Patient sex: F
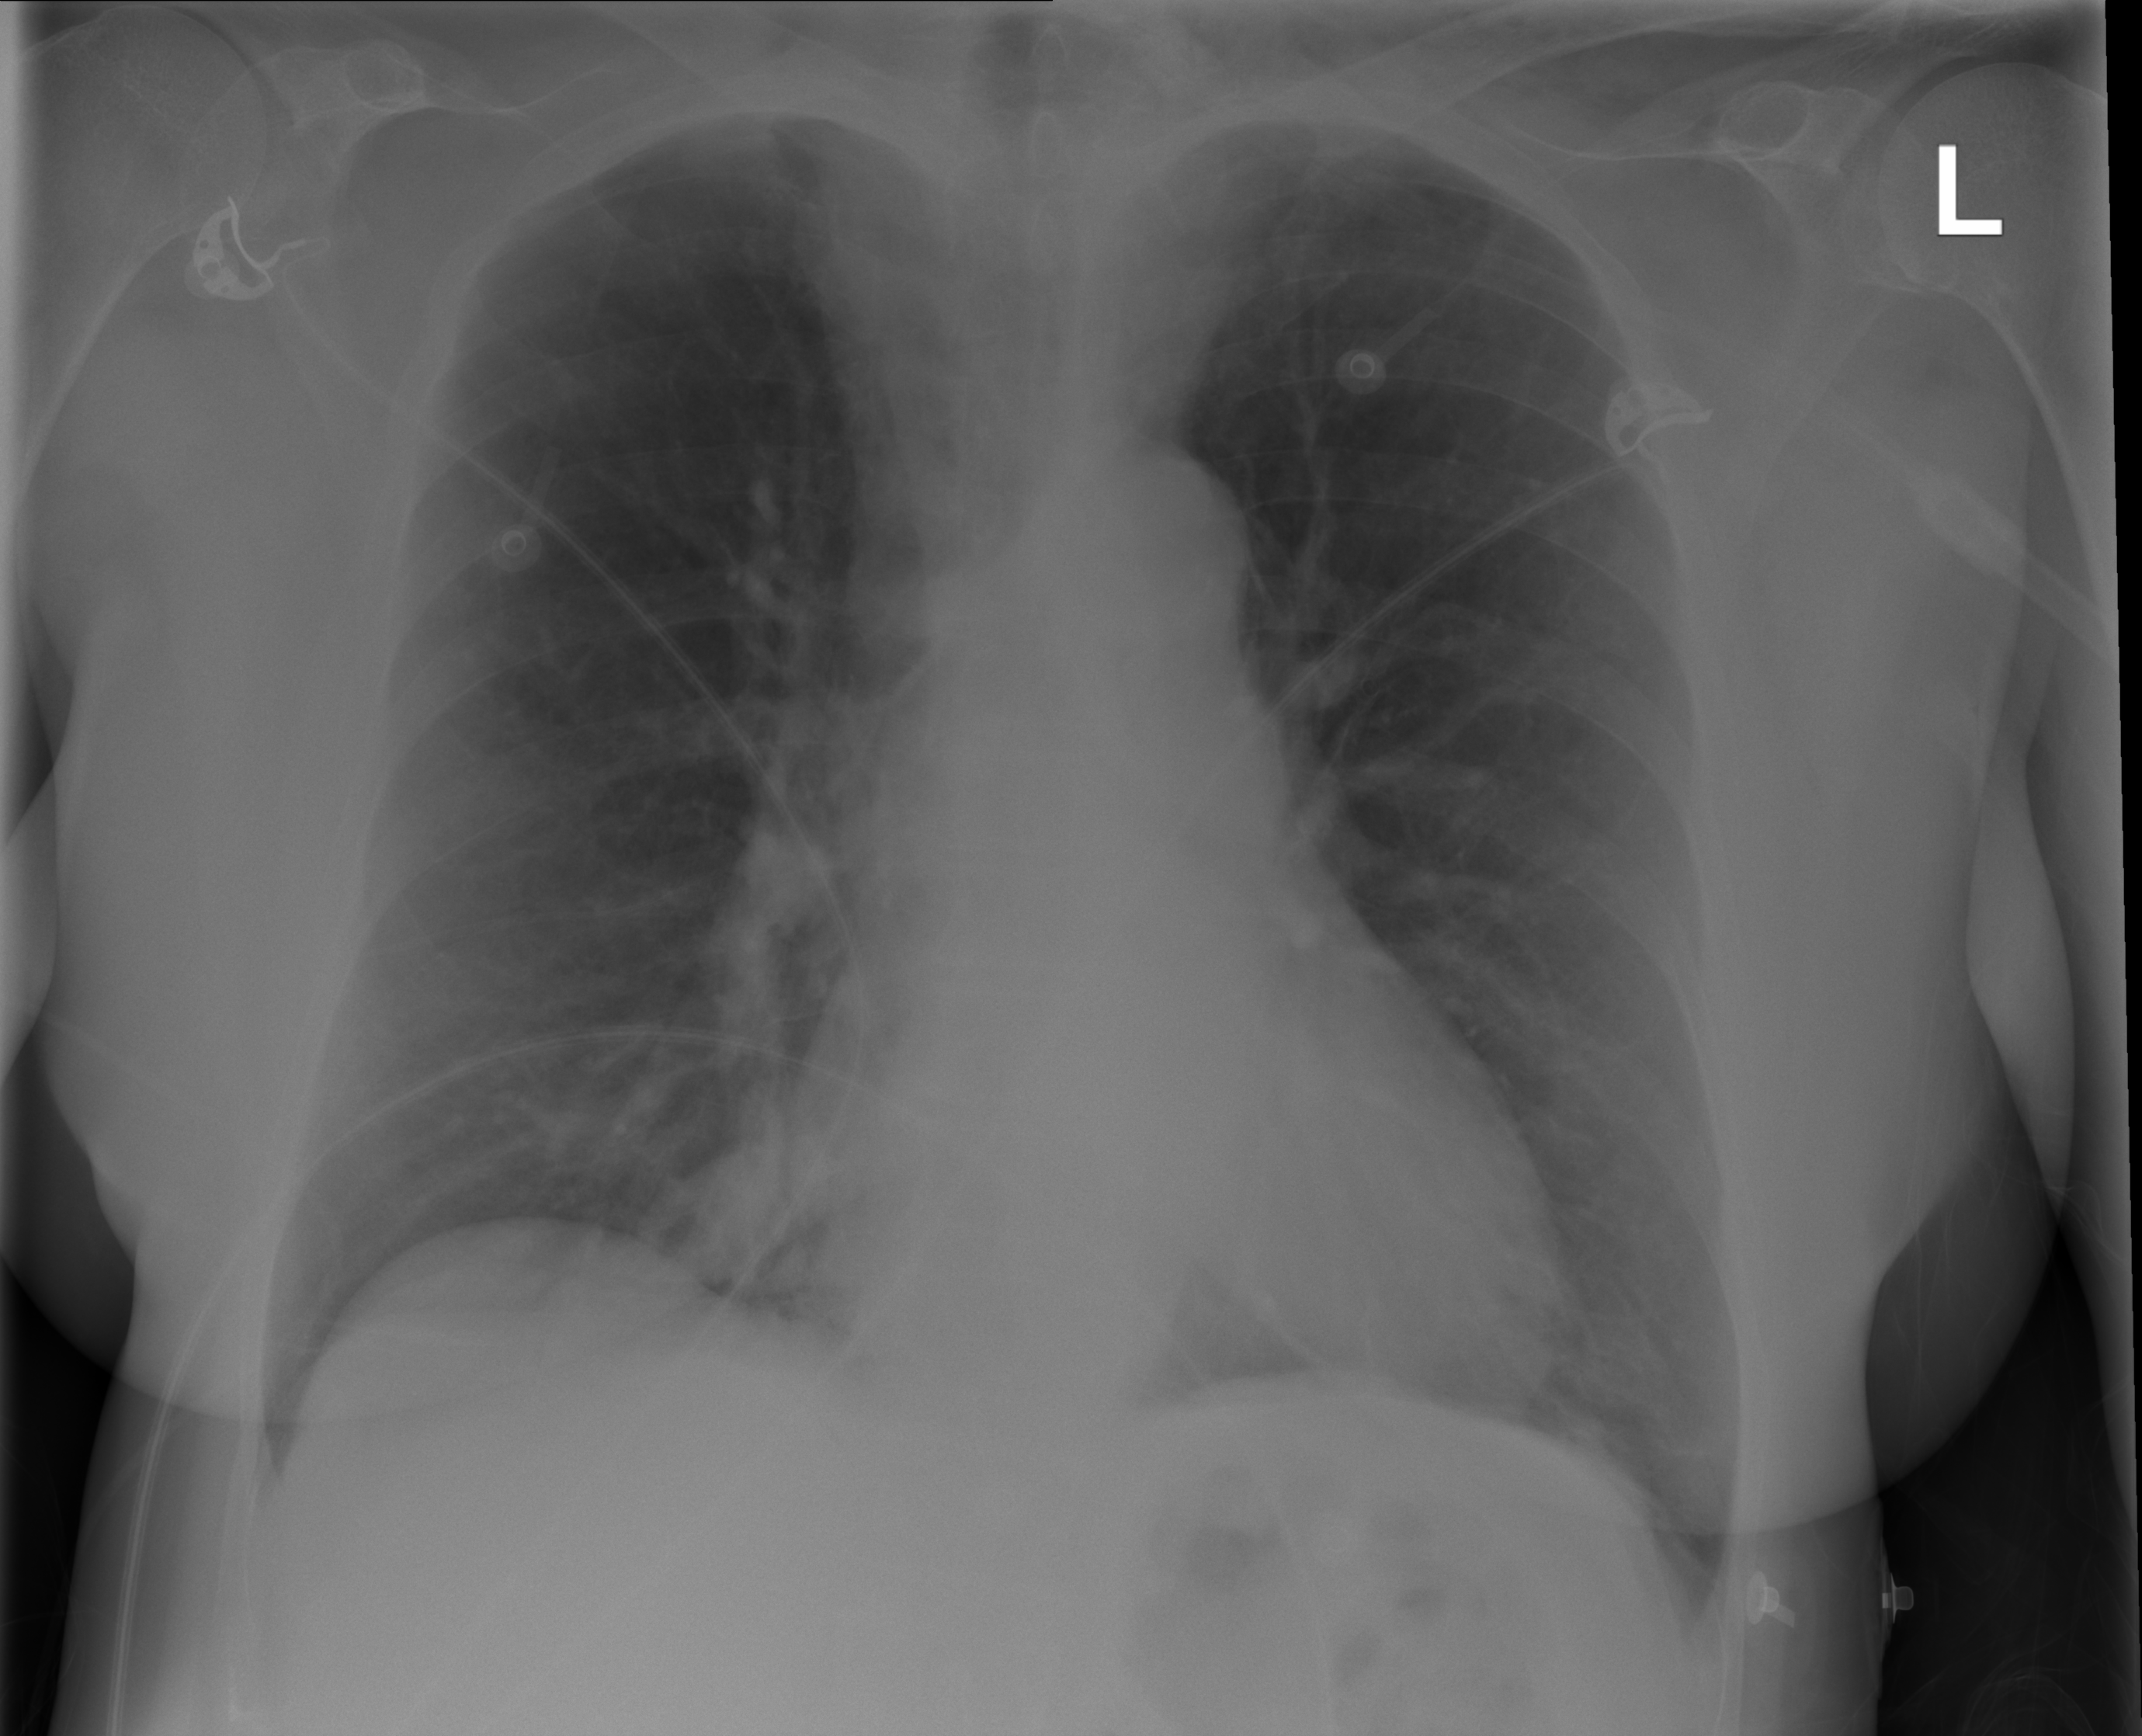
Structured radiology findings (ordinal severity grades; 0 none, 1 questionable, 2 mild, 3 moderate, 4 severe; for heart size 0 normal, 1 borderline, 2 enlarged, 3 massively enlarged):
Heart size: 0
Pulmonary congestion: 0
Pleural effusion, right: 0
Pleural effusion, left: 0
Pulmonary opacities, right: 0
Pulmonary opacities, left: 0
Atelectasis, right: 2
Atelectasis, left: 0